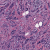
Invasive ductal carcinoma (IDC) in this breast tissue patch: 1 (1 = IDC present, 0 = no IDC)